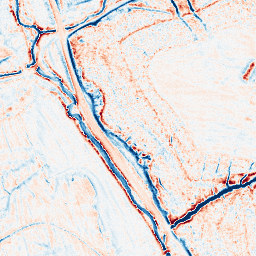
Category: edge_preserving
Decomposition family: anisotropic_diffusion
Decomposition parameters: iterations: 50
kappa: 30
gamma: 0.05
Upsampling method: lanczos
Upsampling parameters: scale: 4
Upsampling scale: 4